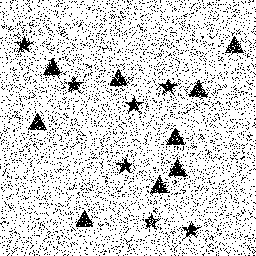
Squares: 0
Triangles: 9
Stars: 7
Total shapes: 16